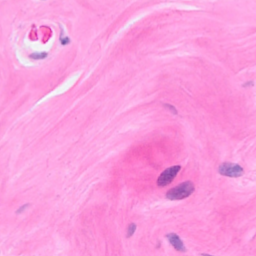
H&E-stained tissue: Breast